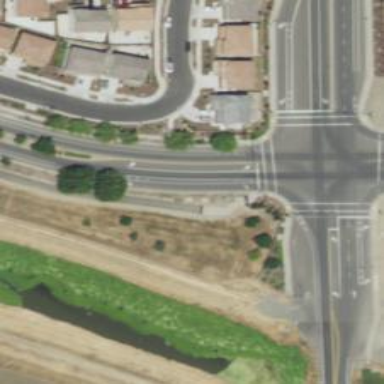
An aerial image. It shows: Unclassified asphalt road with separate sidewalk.